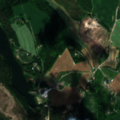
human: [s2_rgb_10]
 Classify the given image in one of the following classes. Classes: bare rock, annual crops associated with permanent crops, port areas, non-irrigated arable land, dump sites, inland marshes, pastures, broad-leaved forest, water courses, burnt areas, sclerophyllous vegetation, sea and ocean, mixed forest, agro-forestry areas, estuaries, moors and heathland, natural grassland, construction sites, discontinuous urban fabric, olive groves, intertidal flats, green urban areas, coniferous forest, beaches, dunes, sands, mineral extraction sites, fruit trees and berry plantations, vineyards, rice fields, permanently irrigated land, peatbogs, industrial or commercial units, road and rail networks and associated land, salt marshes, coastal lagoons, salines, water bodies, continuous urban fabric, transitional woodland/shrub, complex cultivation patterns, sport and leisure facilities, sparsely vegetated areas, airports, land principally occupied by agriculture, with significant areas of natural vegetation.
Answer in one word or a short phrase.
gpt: mineral extraction sites, land principally occupied by agriculture, with significant areas of natural vegetation, broad-leaved forest, coniferous forest, mixed forest